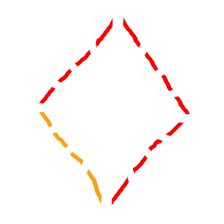
Shape: rhombus